Question: How can i achieve this below scenario? taken fron payPal site.
Receiver Pays the Fee in a Parallel Payment
If the receivers pay the fee in a parallel payment, each receiver pays a portion of the fee, based on their assessment. The following example shows the receivers paying the fees:

My paremeters:
'''
$bodyParams = array (
"actionType" => "PAY",
"currencyCode" => "USD",
"receiverList.receiver(0).email" => $receiver_p,
"receiverList.receiver(0).amount" => $amount_primary,
//"receiverList.receiver(0).primary"=>true,
"receiverList.receiver(1).email" => $receiver["paypal_id"][0],
"receiverList.receiver(1).amount" => $amount[0],
"receiverList.receiver(2).email" => $receiver["paypal_id"][1],
"receiverList.receiver(2).amount" => $amount[1],
"receiverList.receiver(3).email" => $receiver["paypal_id"][2],
"receiverList.receiver(3).amount" => $amount[2],
"receiverList.receiver(4).email" => $receiver["paypal_id"][3],
"receiverList.receiver(4).amount" => $amount[3],
"returnUrl" => APP_WEB_ROOT.'/checkout.php?cmd=paid',
"cancelUrl" => APP_WEB_ROOT.'/checkout.php',
"requestEnvelope.errorLanguage" => "en_US",
'FeesPayer' => 'EACHRECEIVER'
);
'''
is ''FeesPayer' => 'EACHRECEIVER'' is enough parameter to pass to achive the above scenario. how can i check this in sandbox?
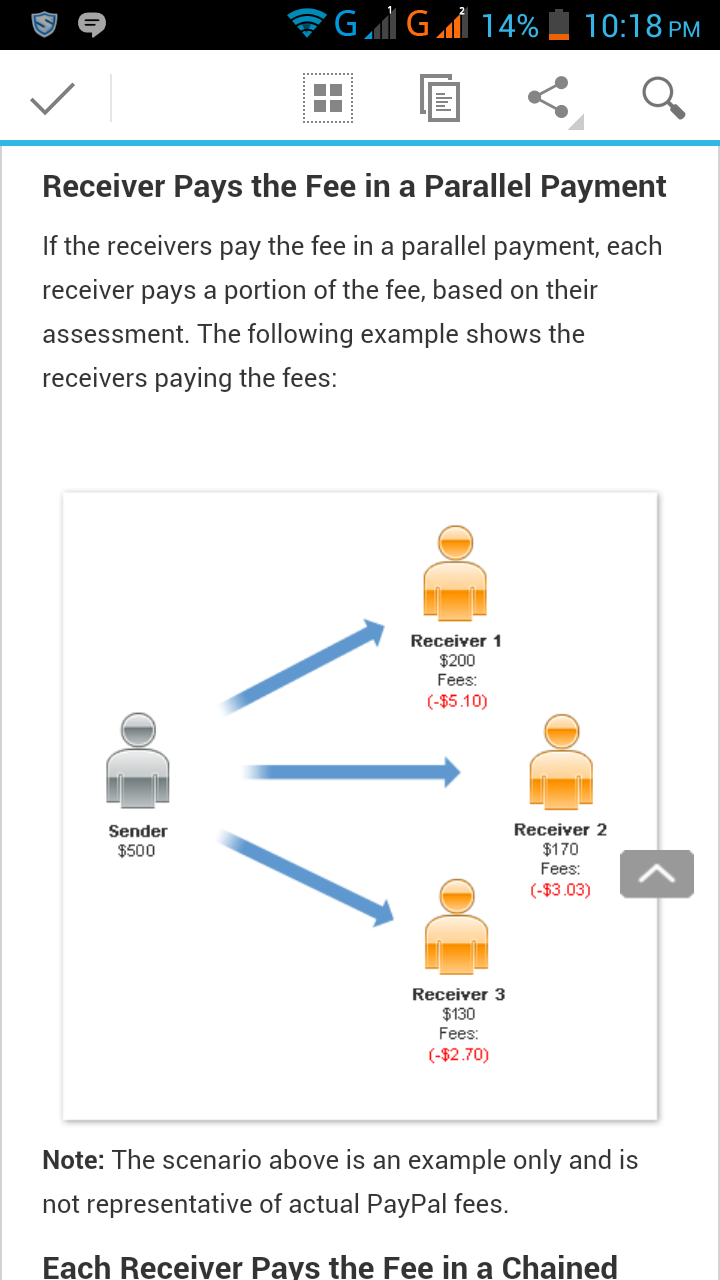
Answer: Yes, EACHRECEIVER is what you want. You can test this in the sandbox by creating multiple sandbox accounts and then setting up a payment that gets split among those receivers. When you complete that checkout in the sandbox you could then login to each receiver account and see the fee they paid.